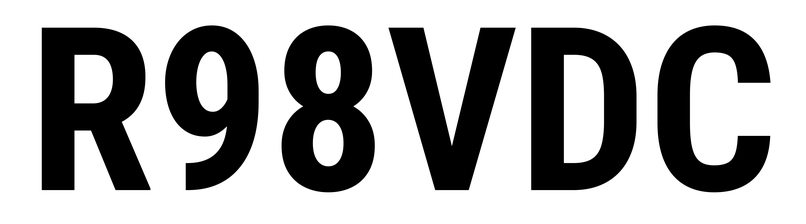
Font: Roboto_Condensed_Bold